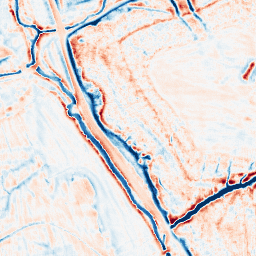
Category: edge_preserving
Decomposition family: bilateral
Decomposition parameters: d: 15
sigma_color: 100
sigma_space: 50
Upsampling method: fft_zeropad
Upsampling parameters: scale: 2
Upsampling scale: 2